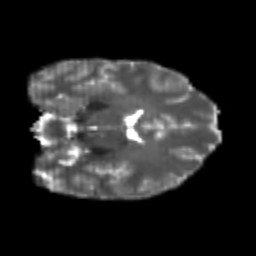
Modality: T2w
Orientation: coronal
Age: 23
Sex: female
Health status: healthy
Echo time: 0.074 s